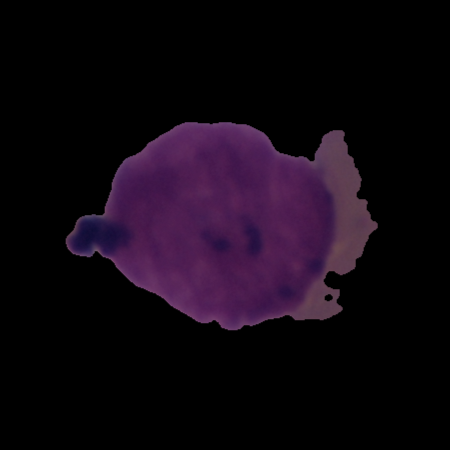
Label: cancer